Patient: sex M, age 65
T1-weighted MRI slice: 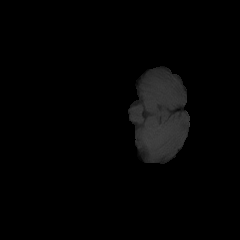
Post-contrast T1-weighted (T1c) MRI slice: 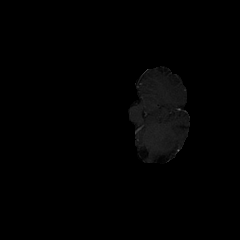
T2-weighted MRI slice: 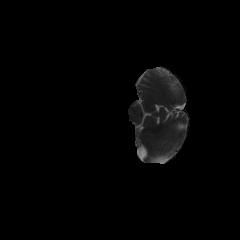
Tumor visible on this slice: no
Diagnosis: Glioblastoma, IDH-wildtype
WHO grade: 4